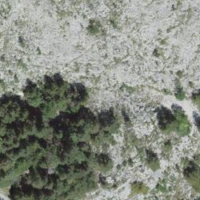
EUNIS habitat code: 48
Species observed at this site:
Vincetoxicum hirundinaria